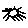
Label: sun